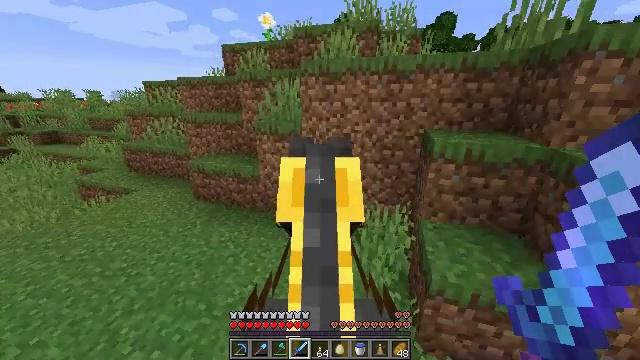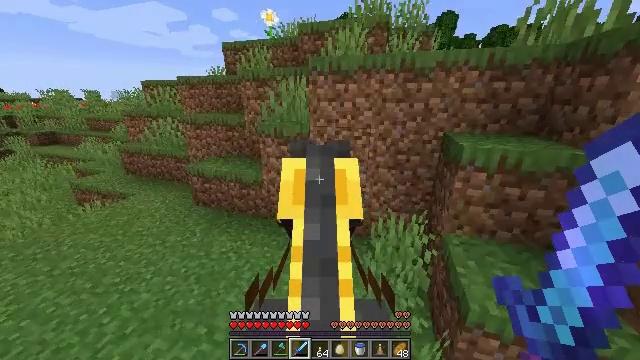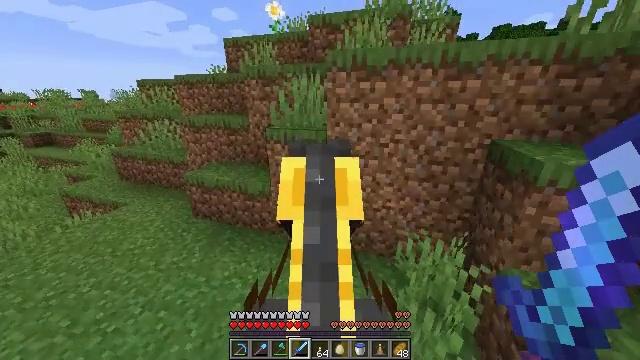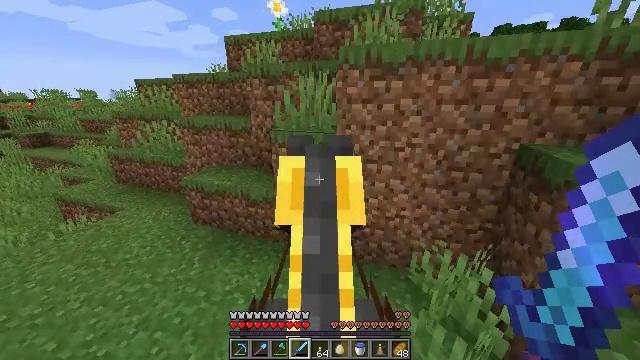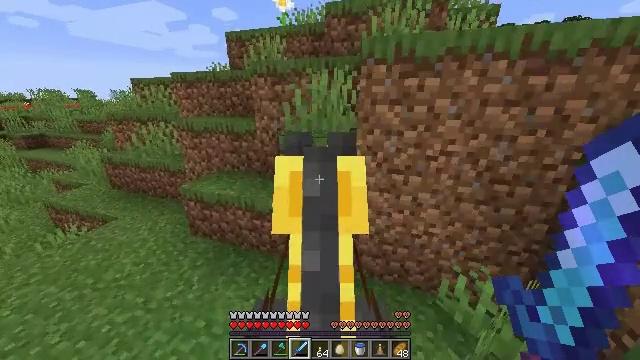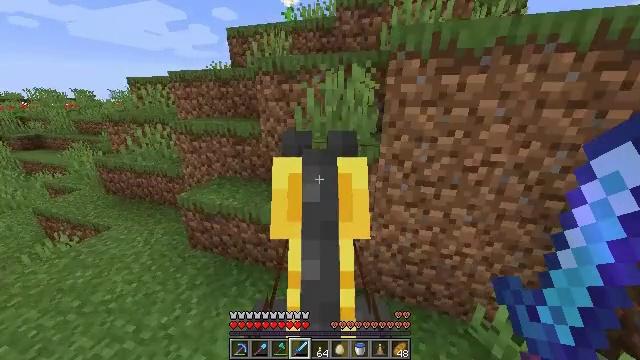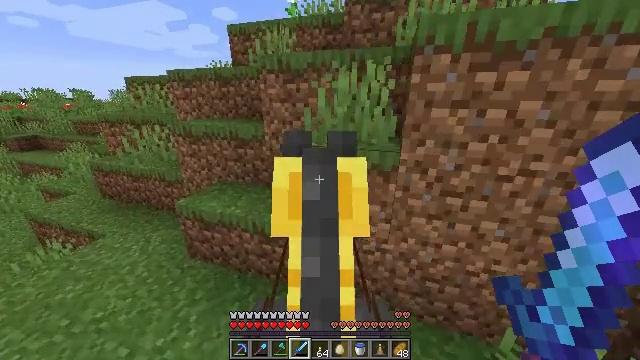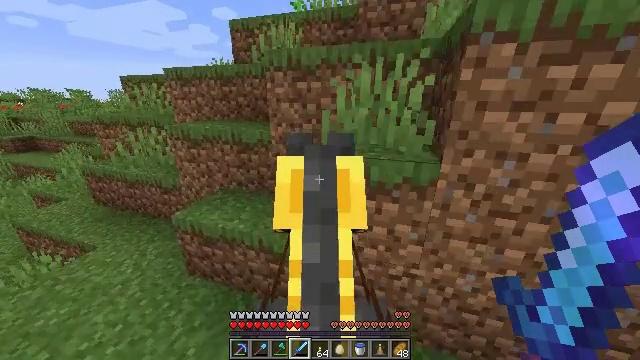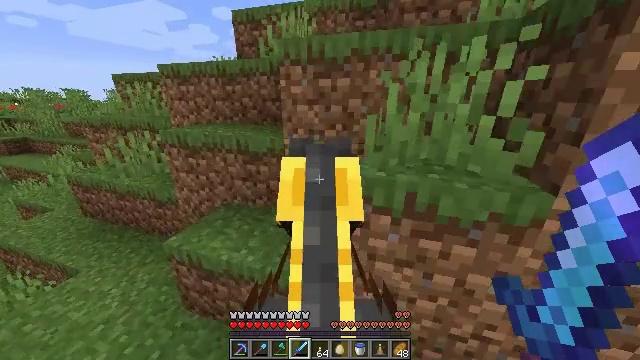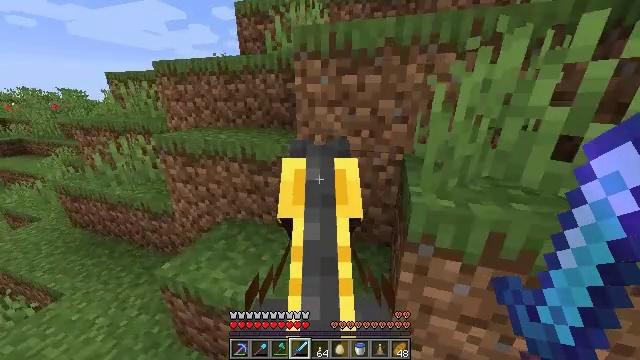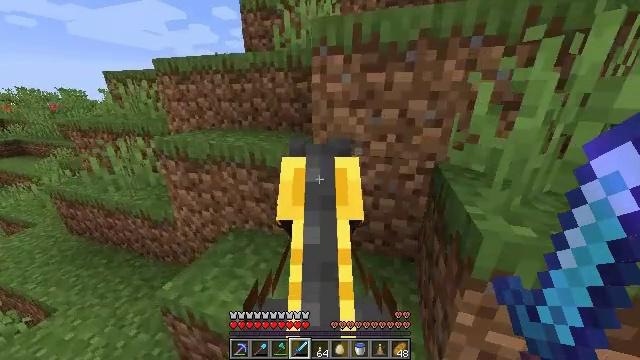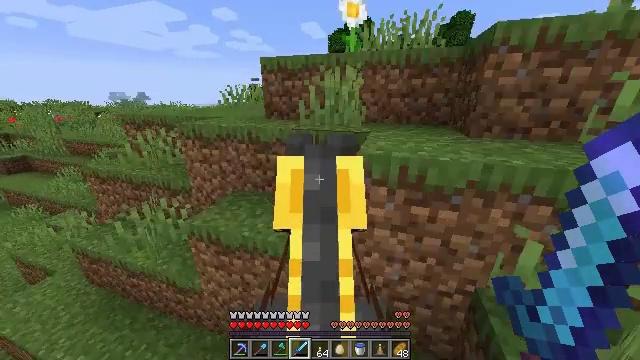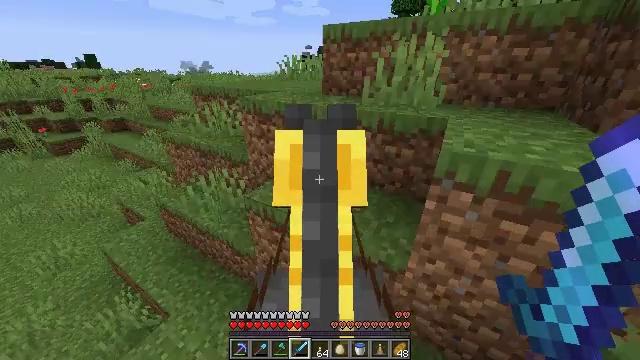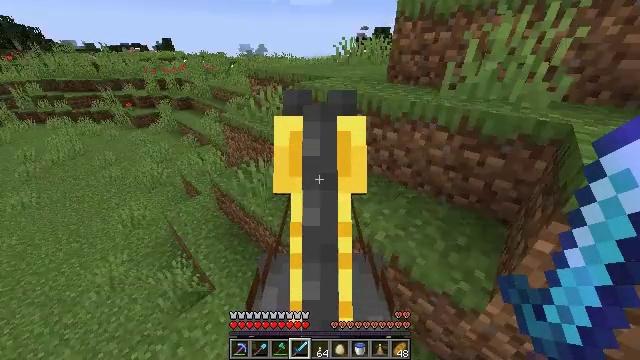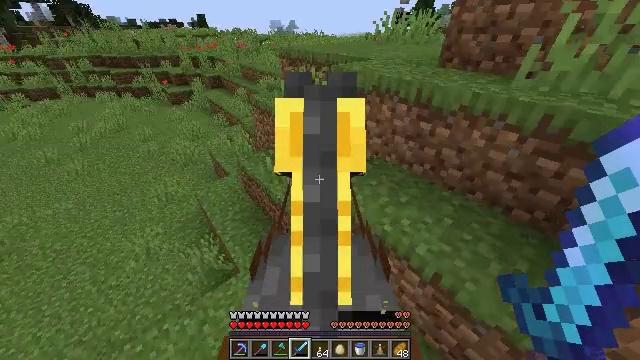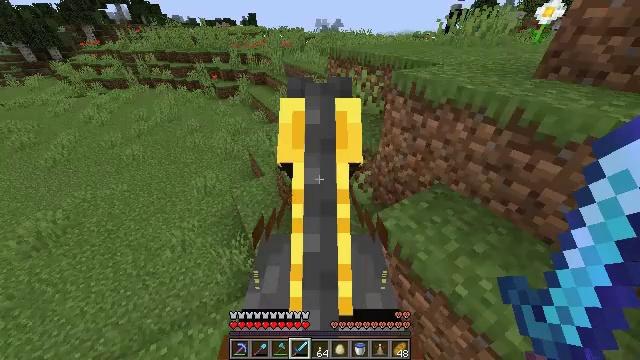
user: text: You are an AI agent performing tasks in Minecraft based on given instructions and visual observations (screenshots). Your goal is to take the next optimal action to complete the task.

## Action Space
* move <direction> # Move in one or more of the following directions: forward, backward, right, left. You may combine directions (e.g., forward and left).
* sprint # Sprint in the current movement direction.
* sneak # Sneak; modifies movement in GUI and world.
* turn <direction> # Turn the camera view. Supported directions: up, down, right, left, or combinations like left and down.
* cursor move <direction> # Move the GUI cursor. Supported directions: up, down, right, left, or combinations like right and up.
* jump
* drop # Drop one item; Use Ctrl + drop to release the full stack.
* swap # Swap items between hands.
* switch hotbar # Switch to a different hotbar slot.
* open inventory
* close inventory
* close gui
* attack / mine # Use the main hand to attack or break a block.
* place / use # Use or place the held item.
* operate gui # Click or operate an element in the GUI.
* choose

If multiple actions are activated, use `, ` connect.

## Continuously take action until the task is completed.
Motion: motion action
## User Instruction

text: Collect sandstone by mining.
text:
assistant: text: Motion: move forward and move left, sprint
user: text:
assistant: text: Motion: move forward and move left, sprint
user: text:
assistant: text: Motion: move forward and move left, sprint
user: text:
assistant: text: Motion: move forward and move left, sprint
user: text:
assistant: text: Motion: move forward and move left, sprint
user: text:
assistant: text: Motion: move forward and move left, sprint
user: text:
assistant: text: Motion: move forward and move left, sprint
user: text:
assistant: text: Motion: move forward and move left, sprint
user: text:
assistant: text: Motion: move forward and move left, sprint
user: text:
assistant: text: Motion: move forward and move left, sprint
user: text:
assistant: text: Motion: move forward and move left, sprint
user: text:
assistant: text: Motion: move forward and move left, sprint, turn left and down
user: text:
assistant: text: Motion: move forward and move left, sprint, turn left and down
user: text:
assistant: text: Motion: move forward and move left, sprint, turn left and down
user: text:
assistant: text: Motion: move forward and move left, sprint
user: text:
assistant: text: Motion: move forward and move left, sprint
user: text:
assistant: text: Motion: move forward and move left, sprint
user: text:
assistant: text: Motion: move forward and move left, sprint
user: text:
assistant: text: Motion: move forward and move left, sprint
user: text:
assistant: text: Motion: move forward and move left, sprint, turn right
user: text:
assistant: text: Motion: move forward and move left, sprint, turn right
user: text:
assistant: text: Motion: move forward and move left, sprint, turn right and up
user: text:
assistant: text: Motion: move forward and move left, sprint, turn right and up
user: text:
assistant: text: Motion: move forward and move left, sprint, turn right and up
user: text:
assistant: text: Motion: move forward and move left, sprint, turn right
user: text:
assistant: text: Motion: move forward, sprint, turn right
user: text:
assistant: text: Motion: move forward, sprint
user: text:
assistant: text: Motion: move forward, sprint
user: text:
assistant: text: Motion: move forward, sprint
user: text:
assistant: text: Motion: move forward, sprint